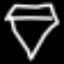
Label: diamond